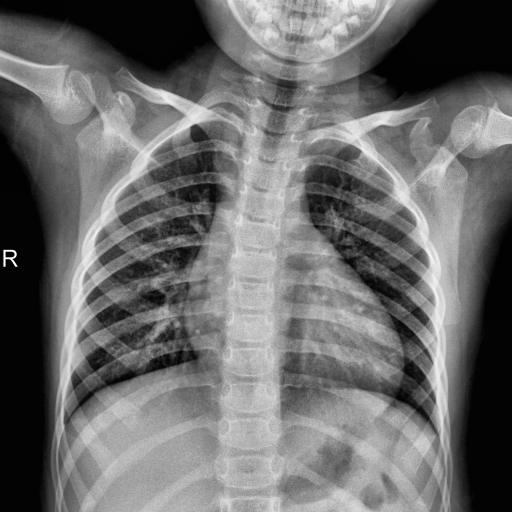
Finding: NORMAL